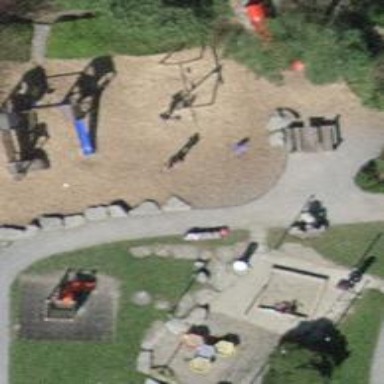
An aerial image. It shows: Playground area for leisure activities on the land.